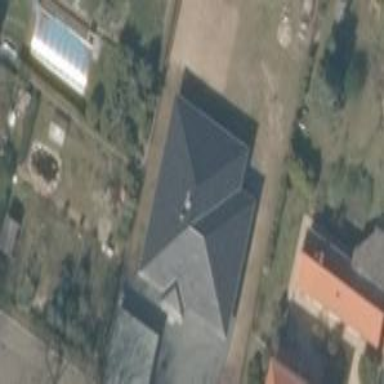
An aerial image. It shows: Simple and straightforward house.